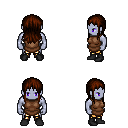
a pixel art fantasy rpg character, male body template, dark elf, purple skin, brown tunic, gold greaves, brown unkempt hairstyle, black shoes, four views (front, back, left, right), 2x2 character sprite sheet, small pixel art, hard edges, no anti-aliasing